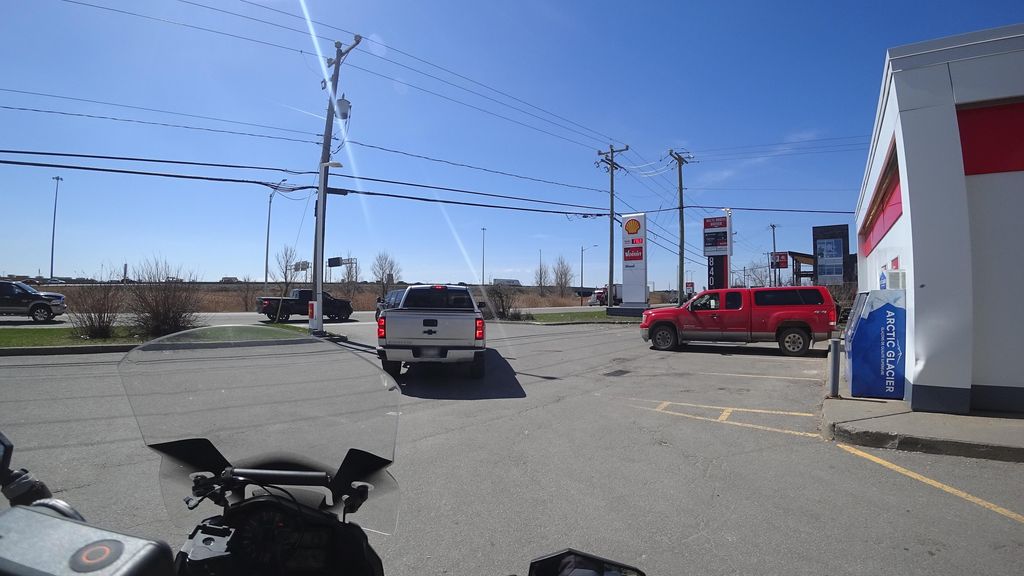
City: quebec_city